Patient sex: M
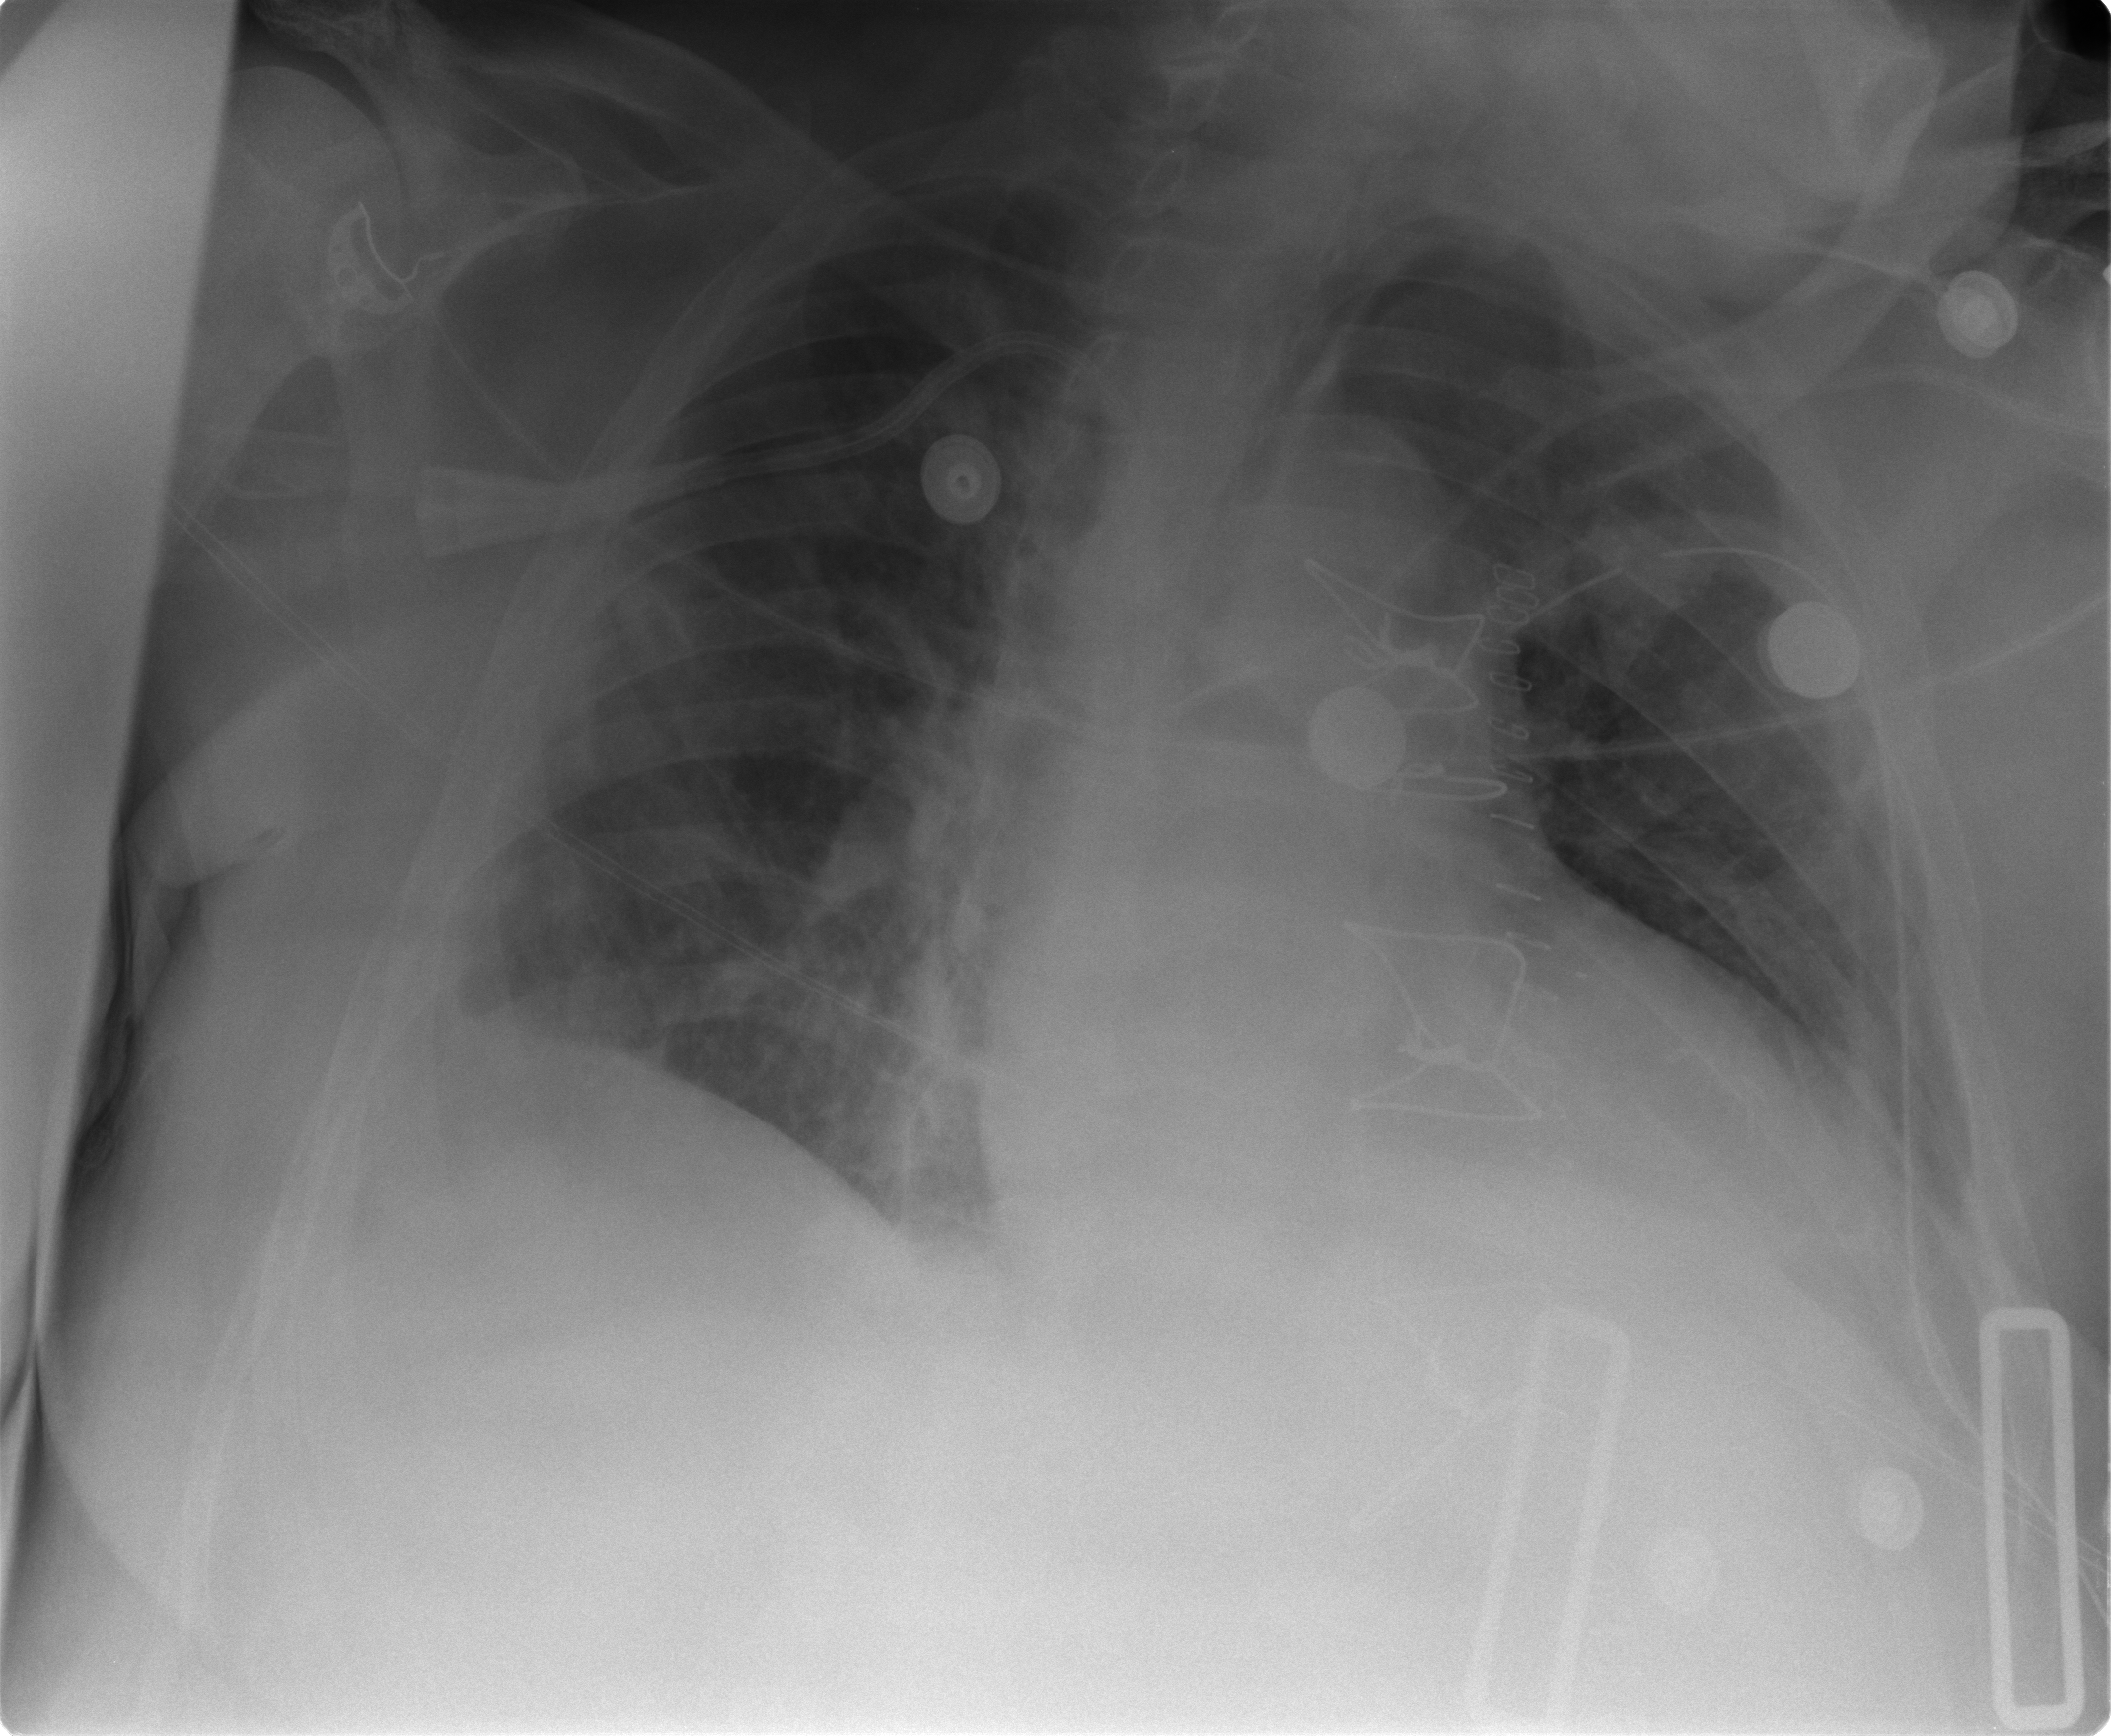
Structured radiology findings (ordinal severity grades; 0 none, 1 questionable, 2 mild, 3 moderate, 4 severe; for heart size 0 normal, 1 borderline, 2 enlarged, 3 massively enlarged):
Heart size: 2
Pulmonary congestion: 2
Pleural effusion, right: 2
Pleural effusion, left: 1
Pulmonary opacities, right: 0
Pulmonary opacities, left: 0
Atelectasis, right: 2
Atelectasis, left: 2